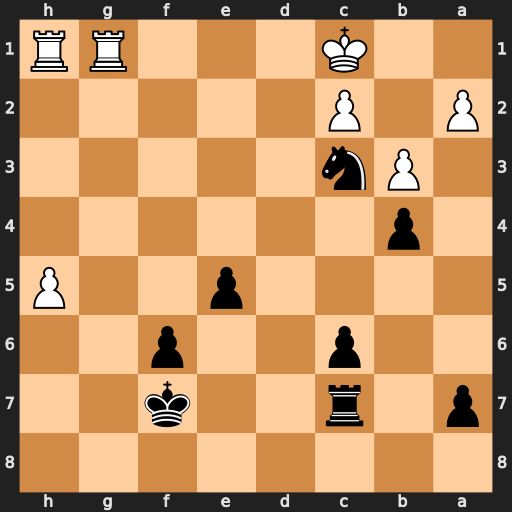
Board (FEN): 8/p1r2k2/2p2p2/4p2P/1p6/1Pn5/P1P5/2K3RR
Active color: b
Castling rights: -
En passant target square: -
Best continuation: Ne2+ Kd2 Nxg1